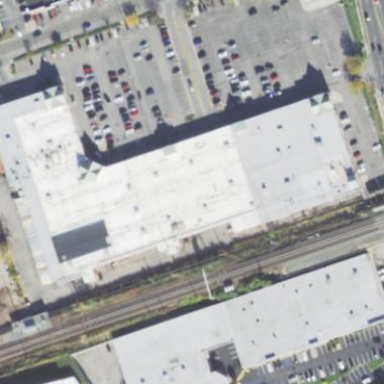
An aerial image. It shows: Retail building.